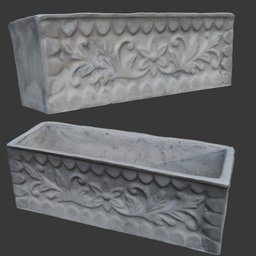
Label: decoration